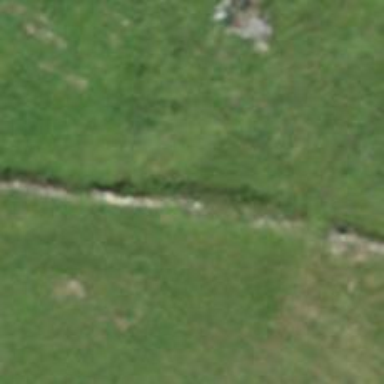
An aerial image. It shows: Dry stone wall barrier.